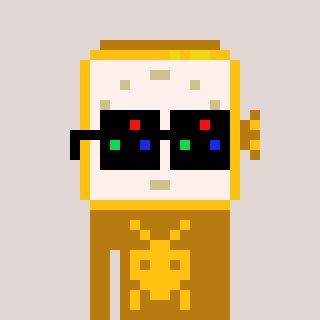
a pixel art character with square black sunglasses, a watch-shaped head and a gold-colored body on a warm background